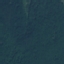
Label: Forest